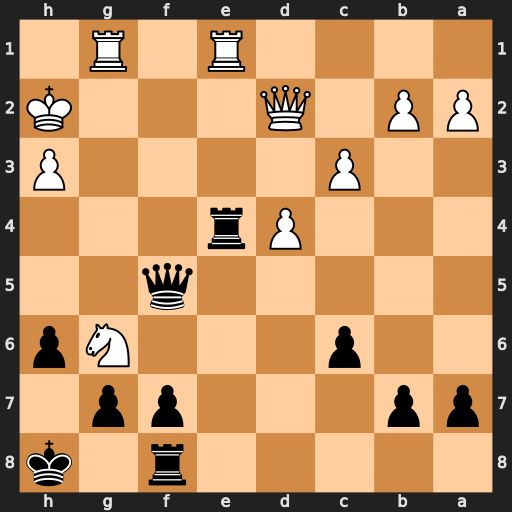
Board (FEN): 5r1k/pp3pp1/2p3Np/5q2/3Pr3/2P4P/PP1Q3K/4R1R1
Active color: b
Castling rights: -
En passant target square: -
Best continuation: fxg6 Rxe4 Qxe4